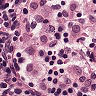
Metastatic tissue present: no